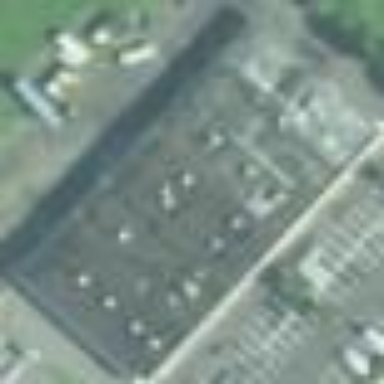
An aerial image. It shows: Flat-roofed retail building.